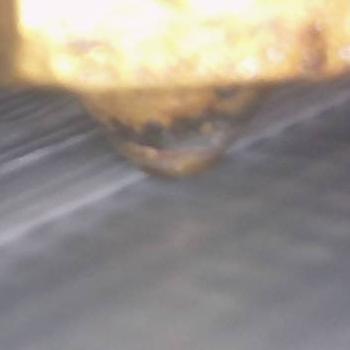
Flow rate: 42%